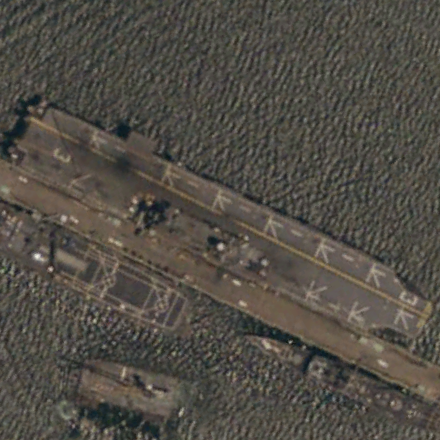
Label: assault